【题型】选择题　【知识点】解析几何　【难度】easy
设点$A(6,-3)$，$B(-4,-2)$，斜率为$k$的直线$l$过点$P(2,1)$且与线段$AB$相交，则$k$的取值范围是（ ）
A. $[-1,2]$ \qquad\qquad\qquad\qquad B. $(-\infty,-1]\cup[2,+\infty)$
C. $\left[-1,\dfrac{1}{2}\right]$ \qquad\qquad\qquad D. $\left(-\infty,-1\right]\cup\left[\dfrac{1}{2},+\infty\right)$
【解答】
\noindent 【答案】D\\
\noindent 【分析】画出图象，结合斜率公式求得正确答案.\\
\noindent 【详解】如图，直线$PB$的斜率$k_{PB} = \dfrac{1+2}{2+4} = \dfrac{1}{2}$，\\
\noindent 直线$PA$的斜率$k_{PA} = \dfrac{1+3}{2-6} = -1$，\\
\noindent 所以当直线$l$与线段$AB$相交时，\\
\noindent $l$的斜率$k$的取值范围是$(-\infty, -1] \cup \left[\dfrac{1}{2}, +\infty\right)$.\\
\noindent 故选：D

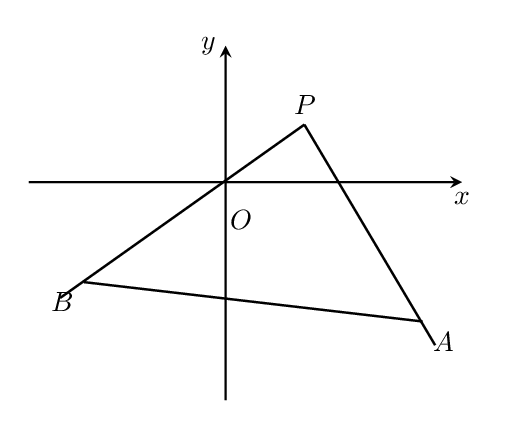